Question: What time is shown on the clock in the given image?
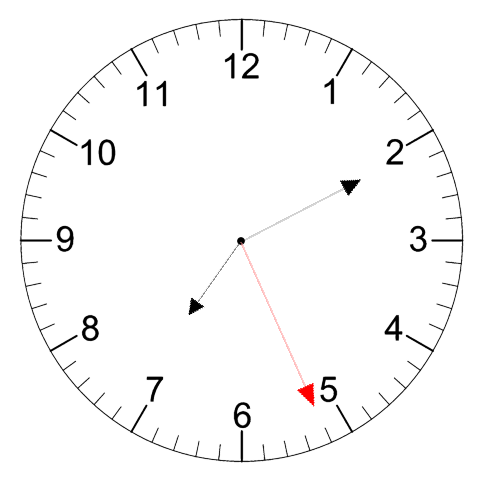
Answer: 07:10:26